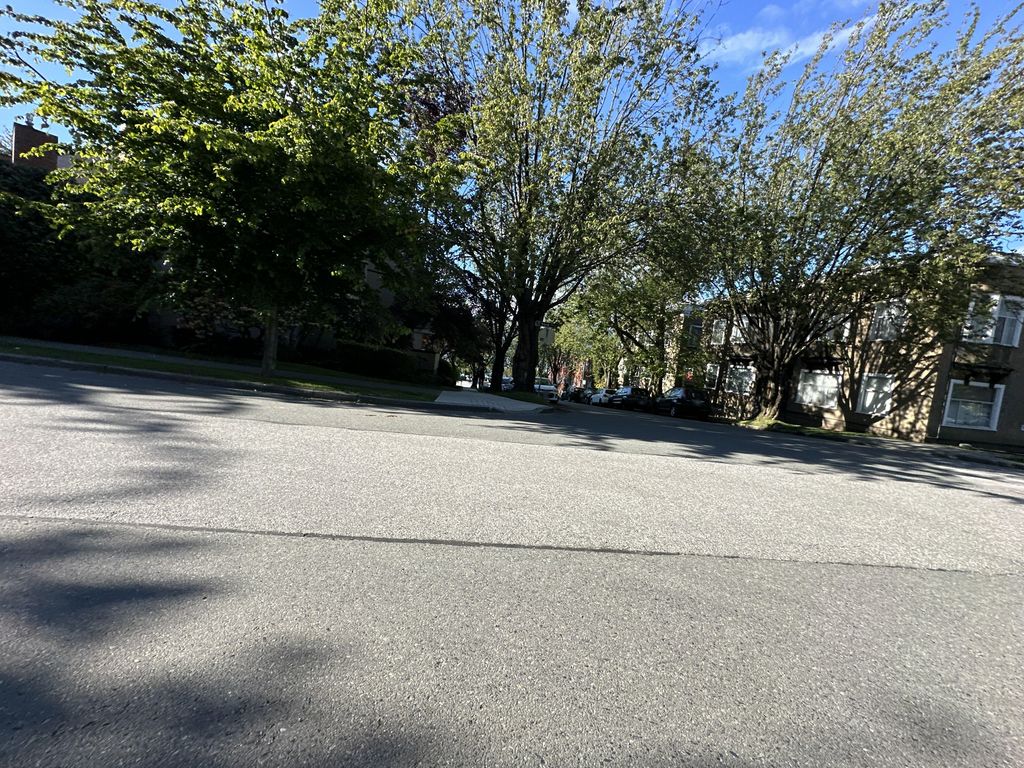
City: vancouver